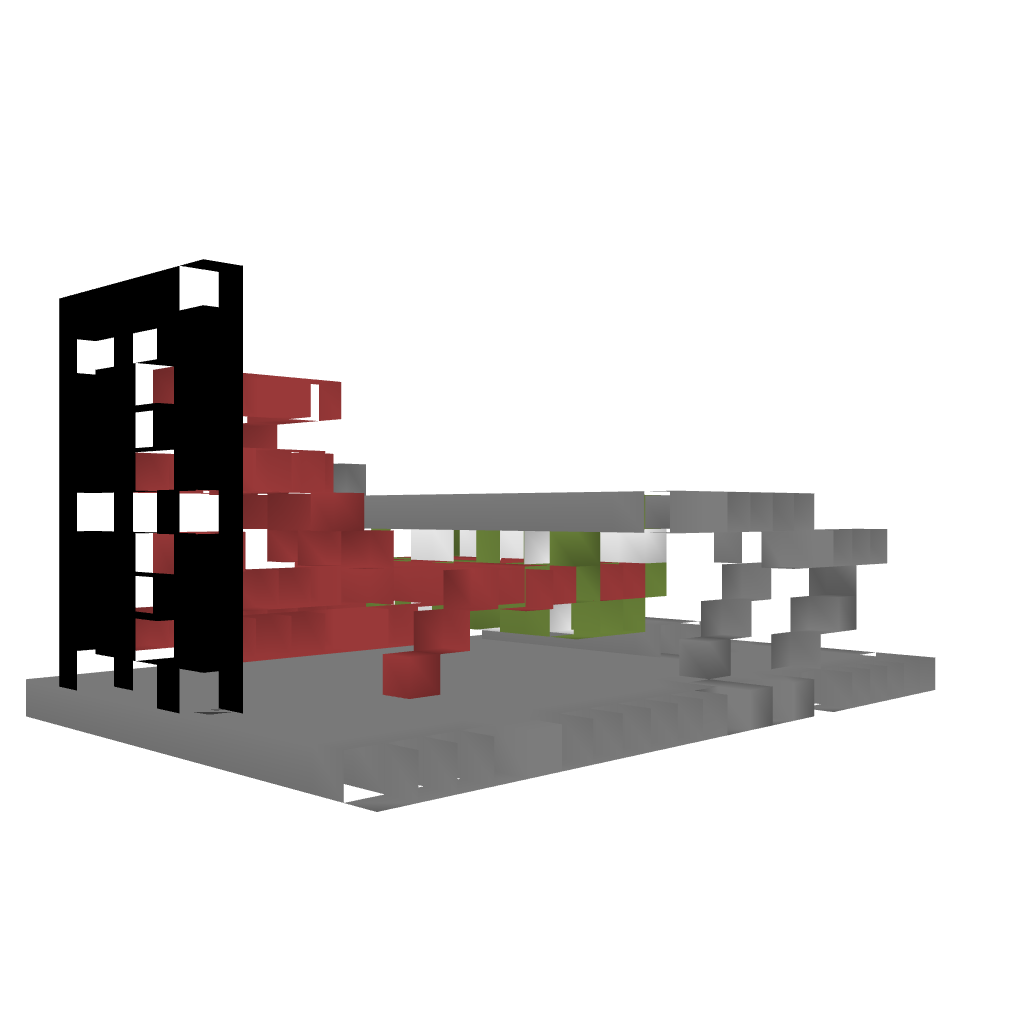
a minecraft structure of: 9-0 Countdown bad low quality